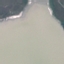
Land use / land cover: SeaLake